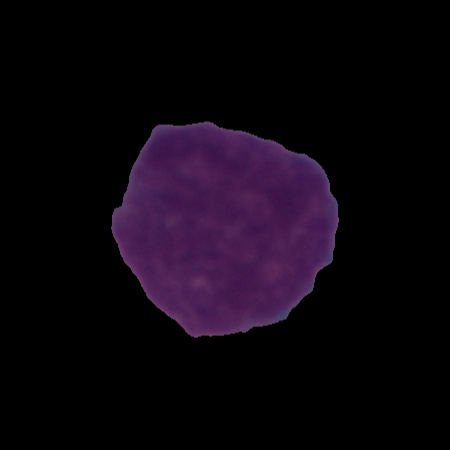
Label: cancer